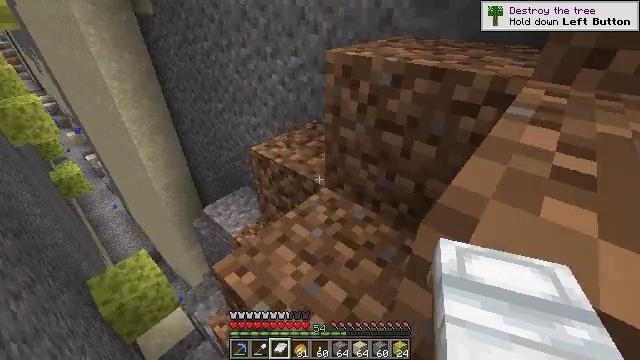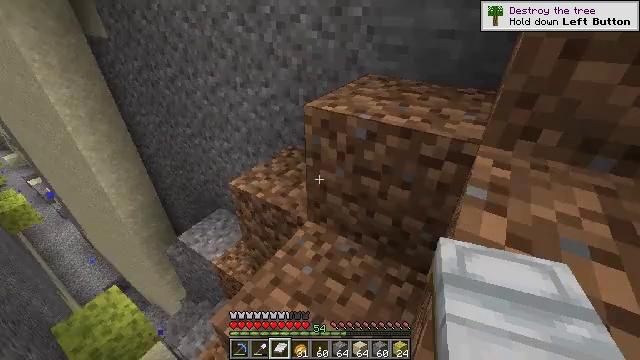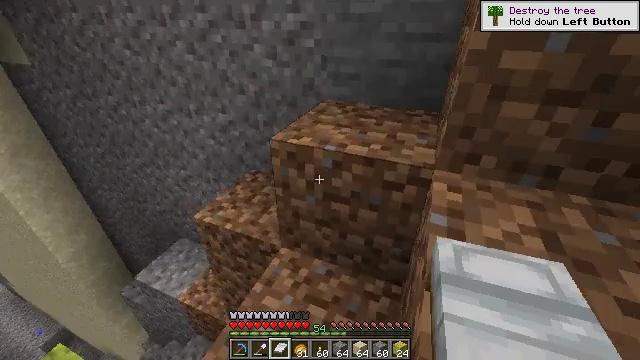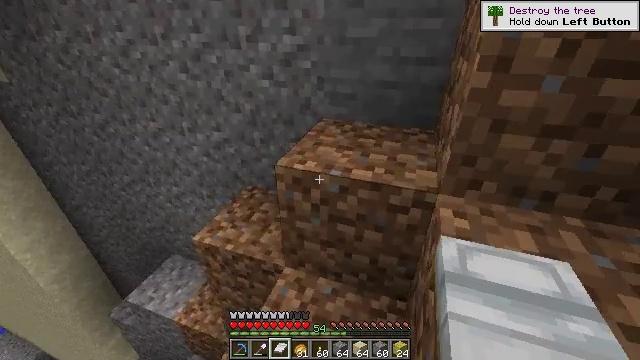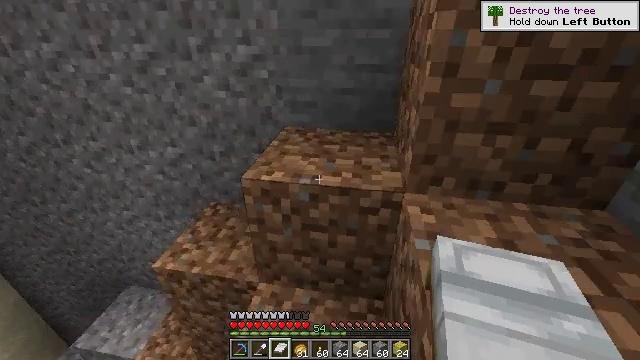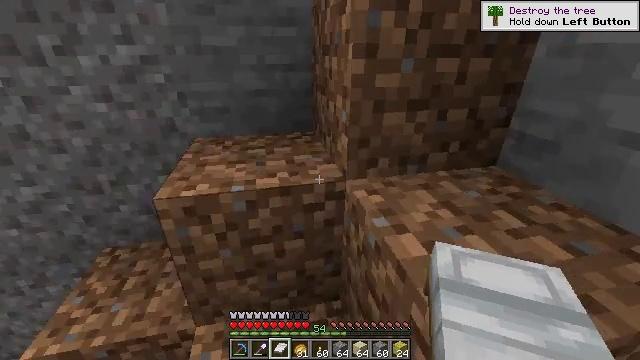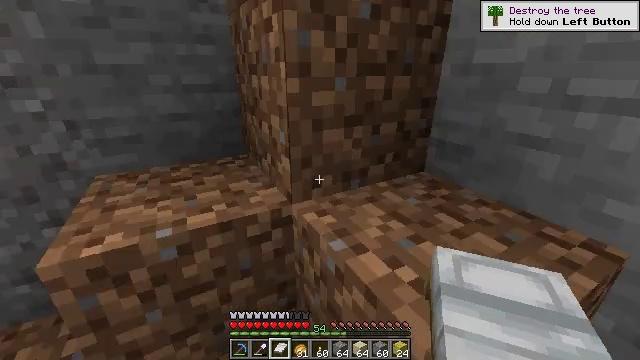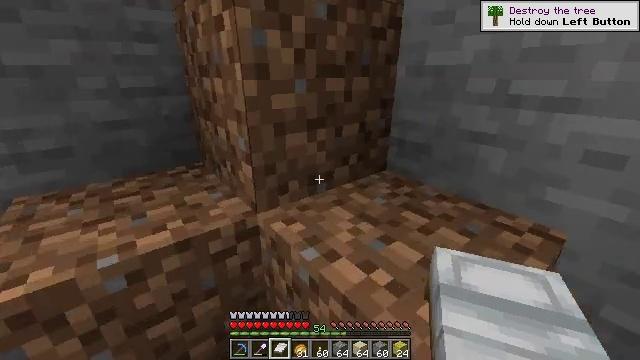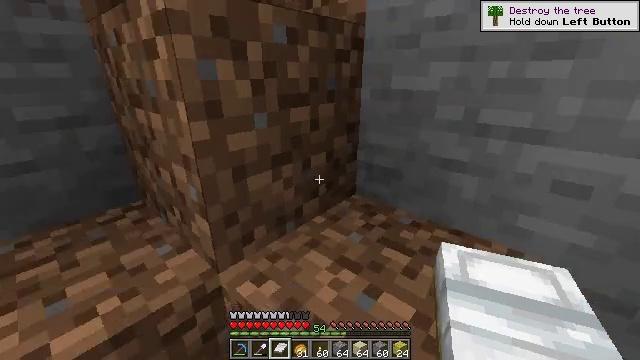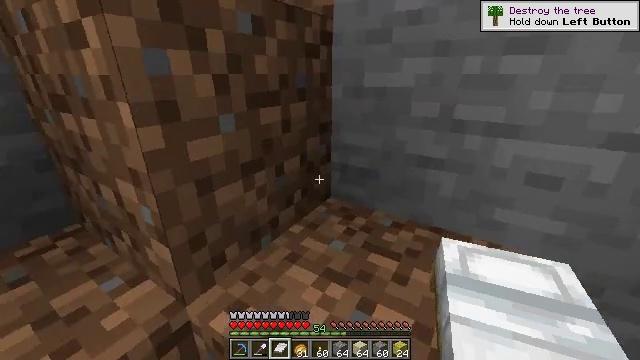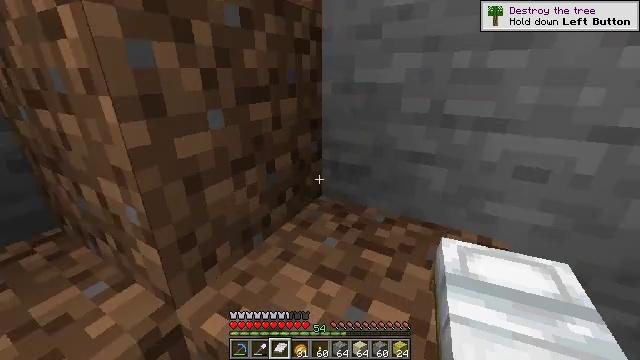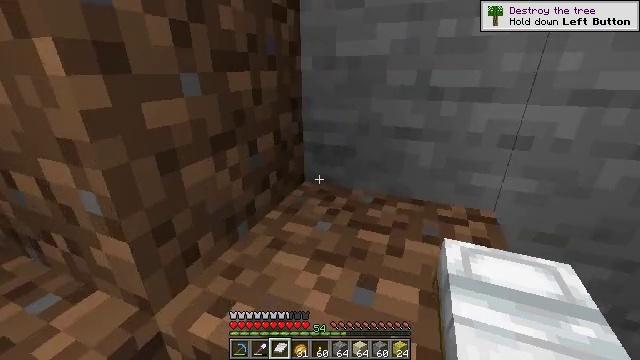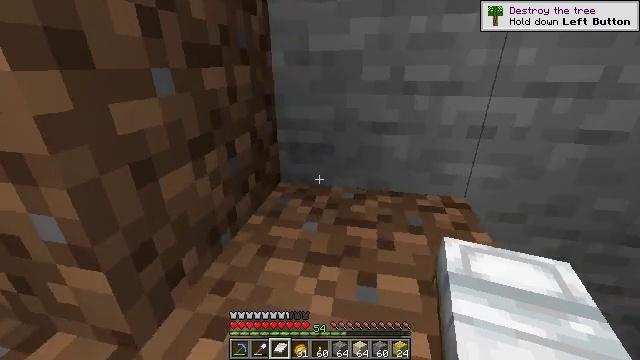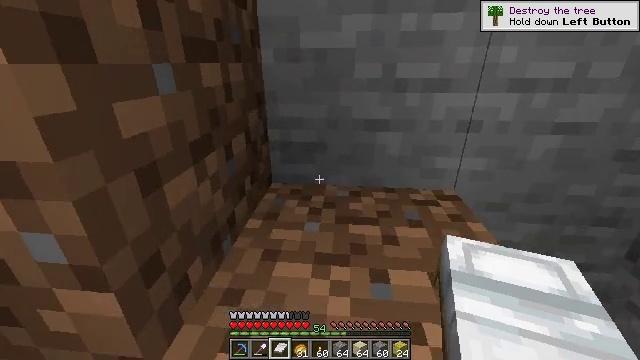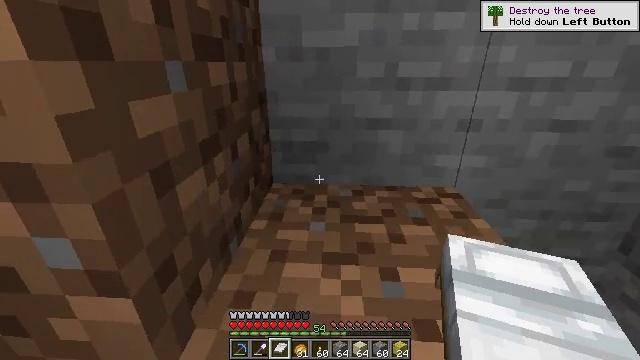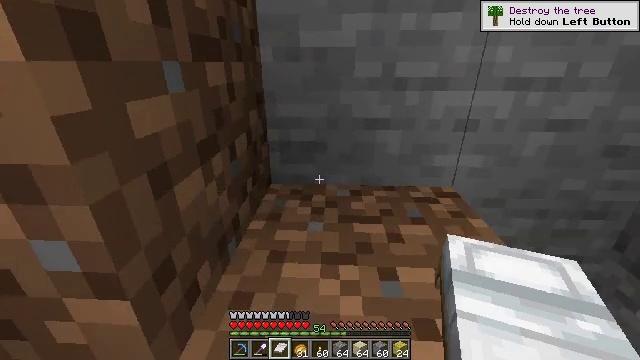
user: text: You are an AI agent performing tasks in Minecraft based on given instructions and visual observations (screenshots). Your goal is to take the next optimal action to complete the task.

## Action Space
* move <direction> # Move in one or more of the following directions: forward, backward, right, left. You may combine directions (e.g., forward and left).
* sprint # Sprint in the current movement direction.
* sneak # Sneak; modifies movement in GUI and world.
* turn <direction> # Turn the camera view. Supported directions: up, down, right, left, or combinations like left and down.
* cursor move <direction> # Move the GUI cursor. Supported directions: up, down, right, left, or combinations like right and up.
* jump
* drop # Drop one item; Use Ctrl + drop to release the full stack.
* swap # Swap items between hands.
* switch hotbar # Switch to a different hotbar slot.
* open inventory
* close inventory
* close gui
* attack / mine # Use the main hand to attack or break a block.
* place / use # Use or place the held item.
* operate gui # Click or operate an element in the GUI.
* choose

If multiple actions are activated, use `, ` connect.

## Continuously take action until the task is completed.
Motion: motion action
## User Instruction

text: mine block sponge
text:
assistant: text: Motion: move forward, turn right, jump
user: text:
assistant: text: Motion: move forward, turn right and up, jump
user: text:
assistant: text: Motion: move forward, turn right, jump
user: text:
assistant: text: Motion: move forward, turn right and up, jump
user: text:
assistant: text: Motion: move forward, turn right and up
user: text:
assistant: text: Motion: move forward, turn right and up
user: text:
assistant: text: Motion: move forward, turn right
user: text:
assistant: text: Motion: move forward, turn right, jump
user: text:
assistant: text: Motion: move forward, turn right, jump
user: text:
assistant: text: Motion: move forward, turn right, jump
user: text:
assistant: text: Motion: move forward, turn right, jump
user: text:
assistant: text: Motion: move forward, turn right
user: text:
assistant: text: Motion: move forward, turn right
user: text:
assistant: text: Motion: move forward, turn right
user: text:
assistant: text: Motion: move forward
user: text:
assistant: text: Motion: move forward, turn right
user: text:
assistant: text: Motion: move forward, turn right
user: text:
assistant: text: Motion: move forward, turn right
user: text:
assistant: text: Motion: move forward
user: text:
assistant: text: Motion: move forward, jump
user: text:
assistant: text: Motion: move forward, jump
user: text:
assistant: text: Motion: move forward, jump
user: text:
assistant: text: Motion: move forward, jump
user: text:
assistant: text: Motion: move forward
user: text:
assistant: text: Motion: move forward
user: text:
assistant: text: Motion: move forward
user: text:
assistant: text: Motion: move forward
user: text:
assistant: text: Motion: move forward, turn left and up
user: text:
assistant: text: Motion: move forward, turn left and up
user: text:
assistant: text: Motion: move forward